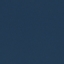
Label: SeaLake